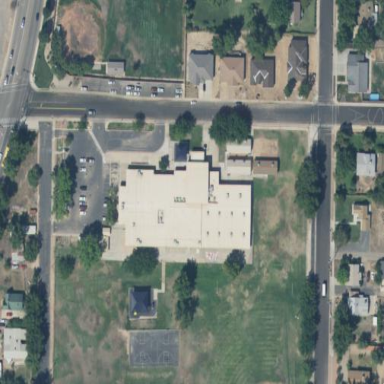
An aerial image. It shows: School building.